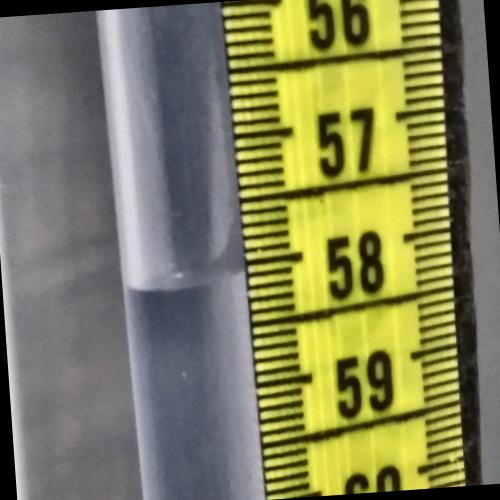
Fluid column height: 58.1 cm